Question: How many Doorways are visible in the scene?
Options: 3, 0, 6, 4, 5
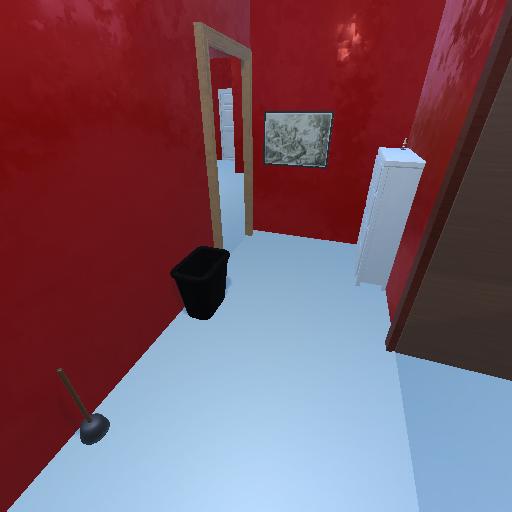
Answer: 3